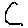
Label: cloud